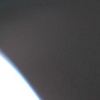
Label: space